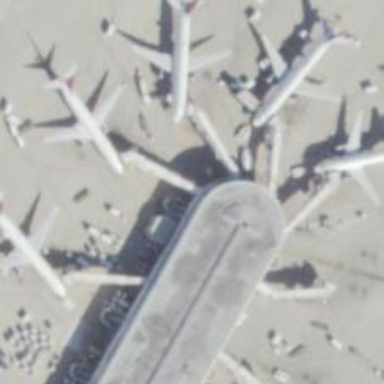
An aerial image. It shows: Airport gate.